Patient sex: F
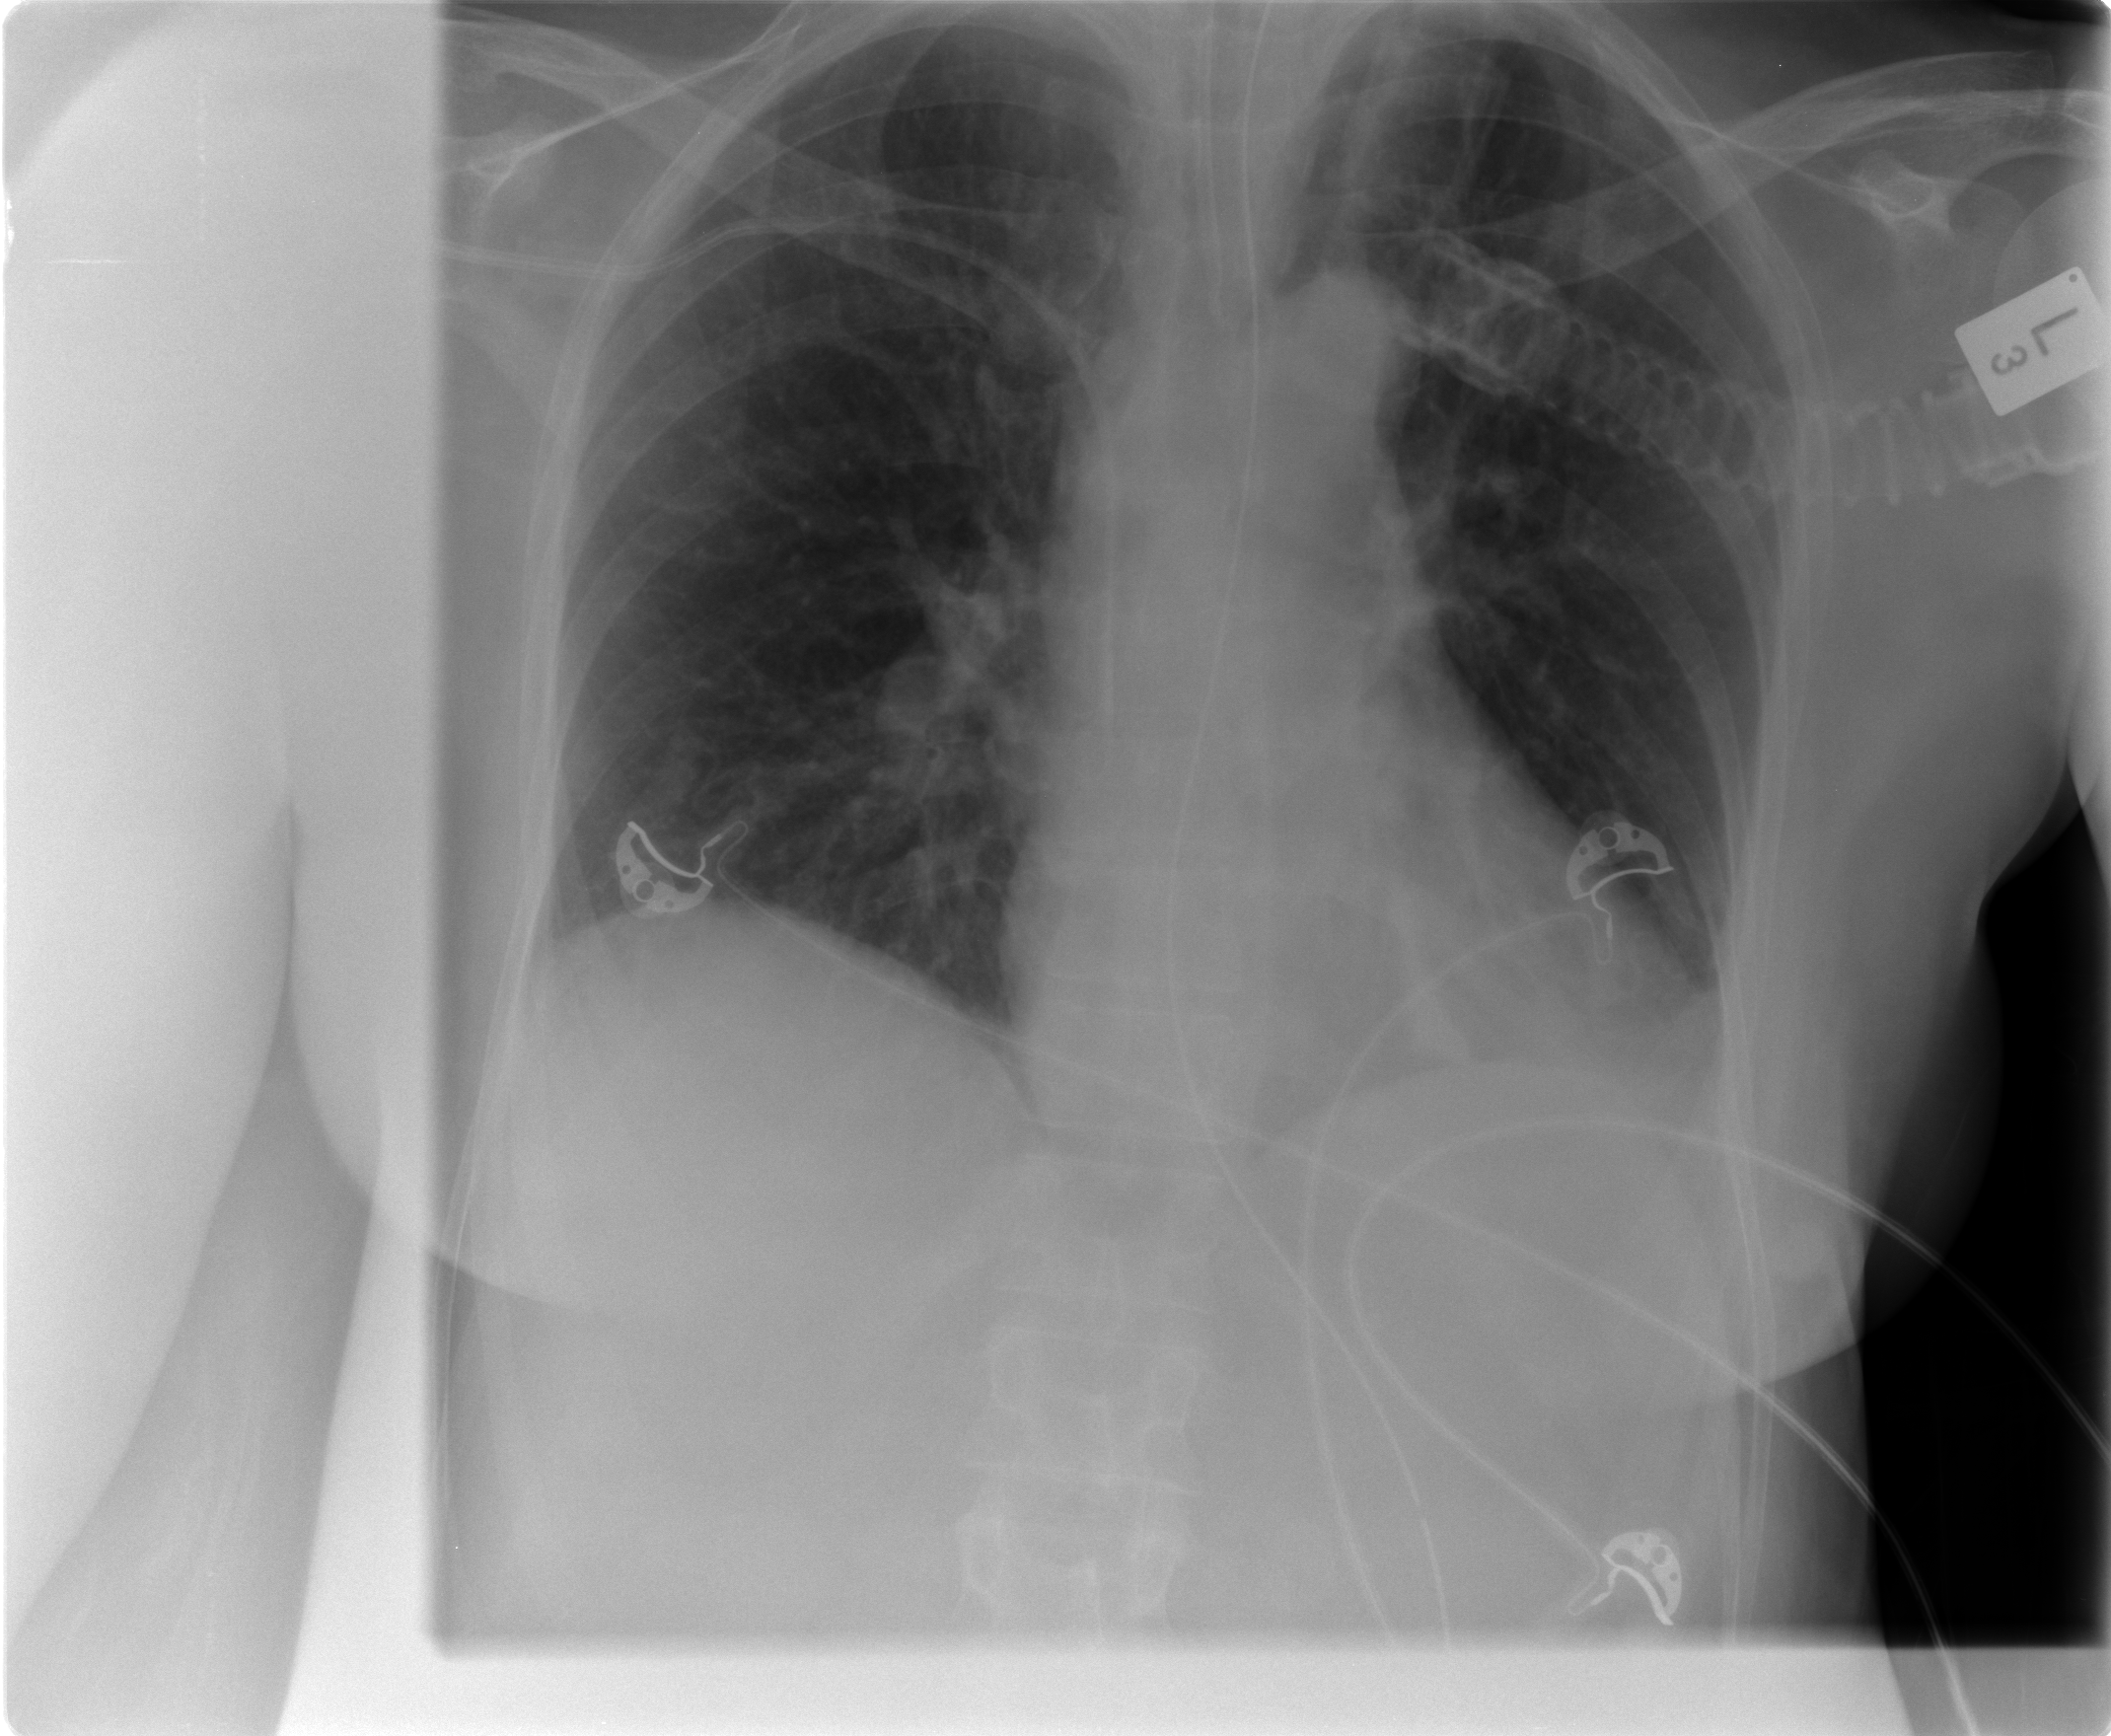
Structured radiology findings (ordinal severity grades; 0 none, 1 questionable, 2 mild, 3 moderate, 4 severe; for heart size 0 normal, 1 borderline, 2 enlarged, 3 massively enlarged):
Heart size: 0
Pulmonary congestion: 2
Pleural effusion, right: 0
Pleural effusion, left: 2
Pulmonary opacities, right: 0
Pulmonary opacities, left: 0
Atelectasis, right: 0
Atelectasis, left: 0